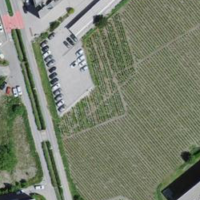
EUNIS habitat code: 54
Species observed at this site:
Saponaria ocymoides